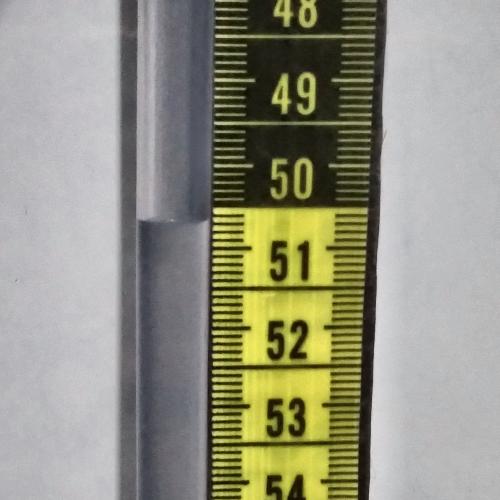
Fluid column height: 50.7 cm